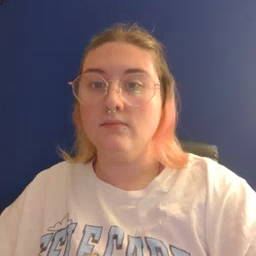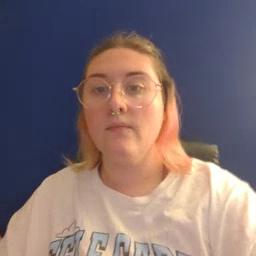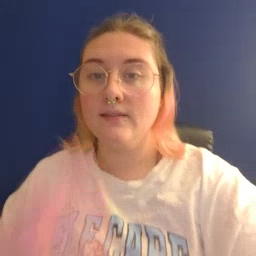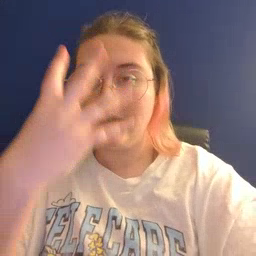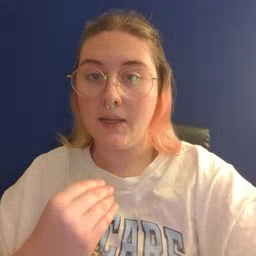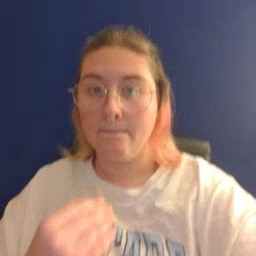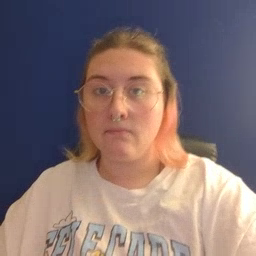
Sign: sleep